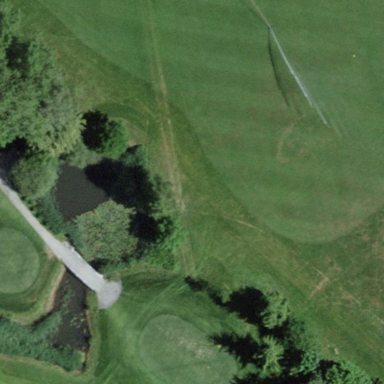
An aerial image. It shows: Water hazard on golf course. The hazard is natural water feature.